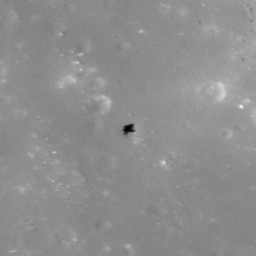
Pit: Messier A 2b
Host crater: Messier A
Host type: impact_melt
Lunar coordinates: latitude -2.017, longitude 46.902